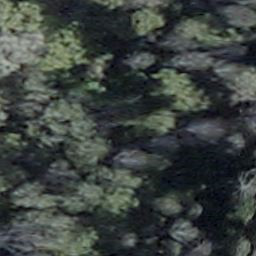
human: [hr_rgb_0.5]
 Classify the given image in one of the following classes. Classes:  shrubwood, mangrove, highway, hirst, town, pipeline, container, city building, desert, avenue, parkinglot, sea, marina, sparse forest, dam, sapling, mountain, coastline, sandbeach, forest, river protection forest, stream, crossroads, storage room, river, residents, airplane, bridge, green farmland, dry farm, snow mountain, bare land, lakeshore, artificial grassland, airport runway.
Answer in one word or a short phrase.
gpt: shrubwood